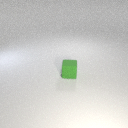
small green rubber cube